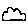
Label: cloud